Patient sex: F
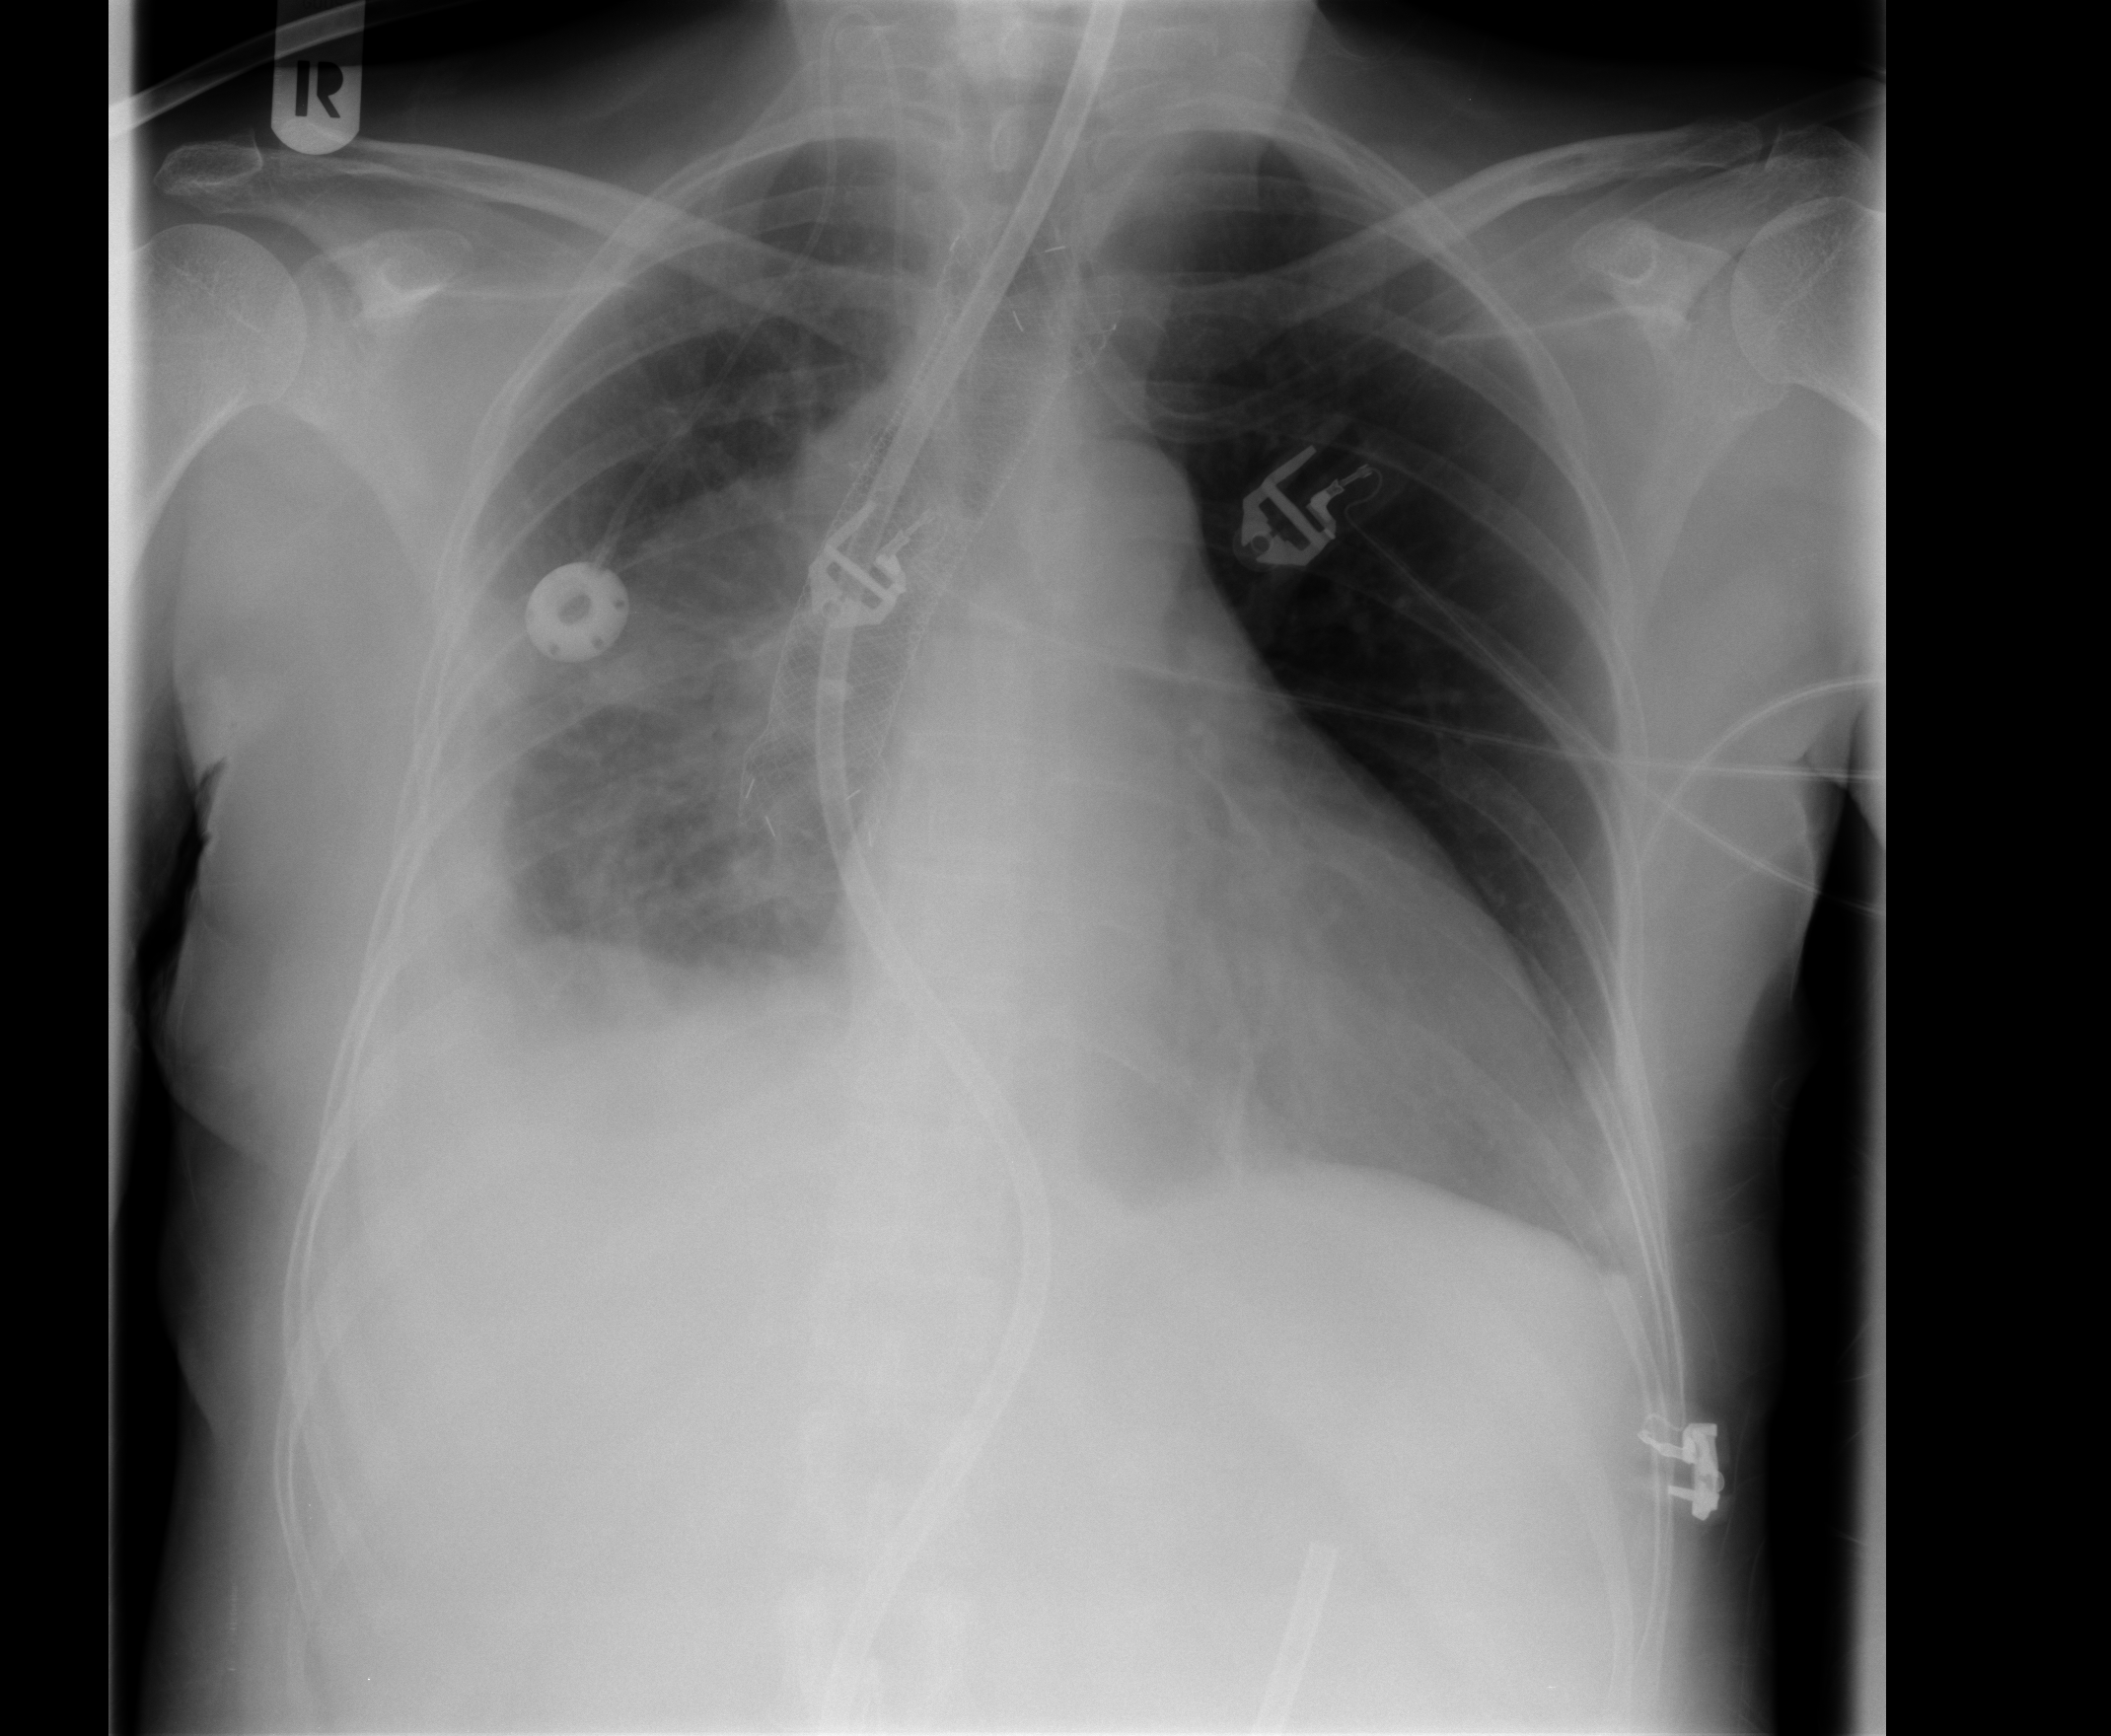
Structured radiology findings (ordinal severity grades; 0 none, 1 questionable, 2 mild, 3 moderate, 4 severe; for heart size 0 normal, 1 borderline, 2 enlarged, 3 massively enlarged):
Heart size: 2
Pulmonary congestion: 1
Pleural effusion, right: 3
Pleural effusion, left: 1
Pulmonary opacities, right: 1
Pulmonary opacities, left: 0
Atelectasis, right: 3
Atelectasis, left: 1